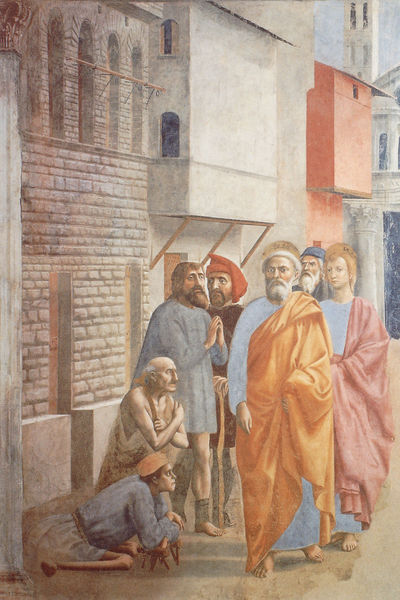
Titel: Fresken der Cappella Brancacci in S. Maria del Carmine
Künstler: Masolino da Panicale
Standort: Florenz, S. Maria del Carmine, Cappella Brancacci (EU - I - Toskana)
Schlagwörter: mann, nackt, stadt, strasse, alt, bart, kappe, wand, architektur, herr, reiche, gehen, reich, renaissance, stock, turm, beine, balkon, italien, wandmalerei, tor, beten, heiligenschein, bettler, heiliger, heilige, fresko, kranke, armut, petrus, bitten, krüppel, masaccio, piero, francesco, de, schattenheilung